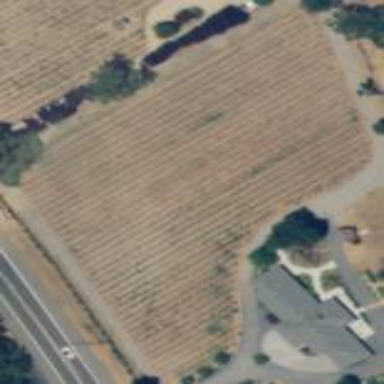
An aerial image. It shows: Vineyard where grapes are grown.